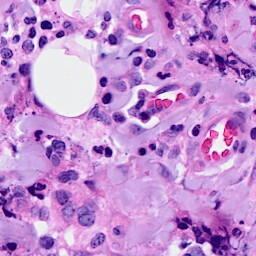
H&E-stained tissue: Breast